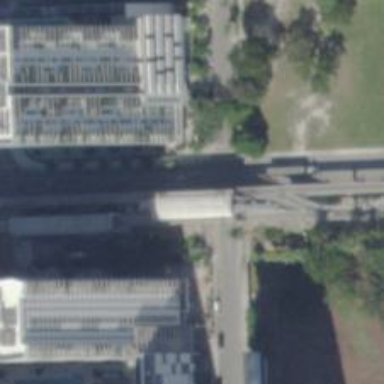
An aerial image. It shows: Monorail railway tunnel with electrified rail passing through building passage.